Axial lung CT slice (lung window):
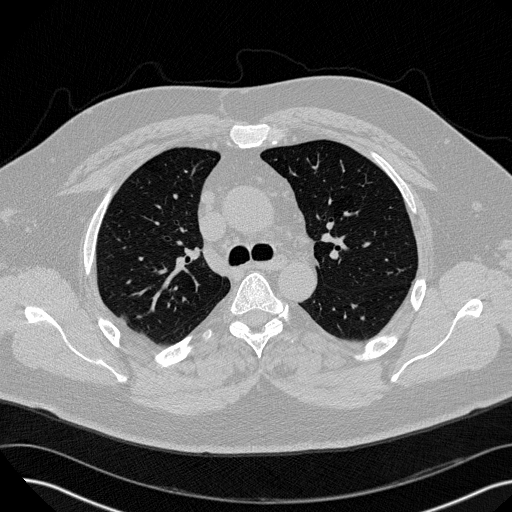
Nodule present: no